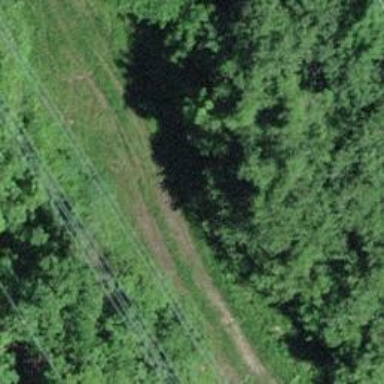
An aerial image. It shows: Dirt track with grade 4 tracktype.